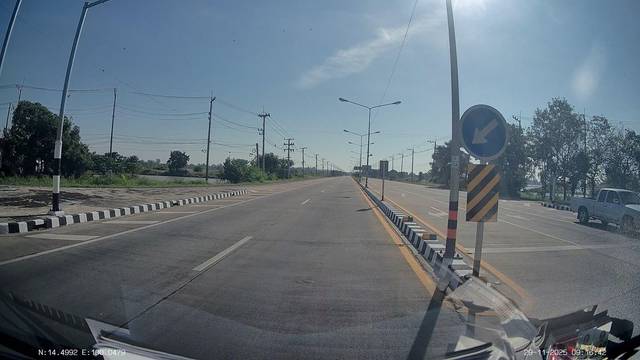
Region: Thailand
Coordinates: 14.499, 100.048